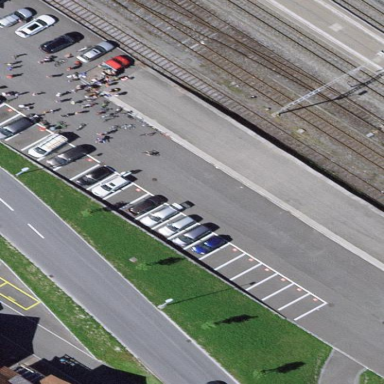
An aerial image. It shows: Street side parking area.